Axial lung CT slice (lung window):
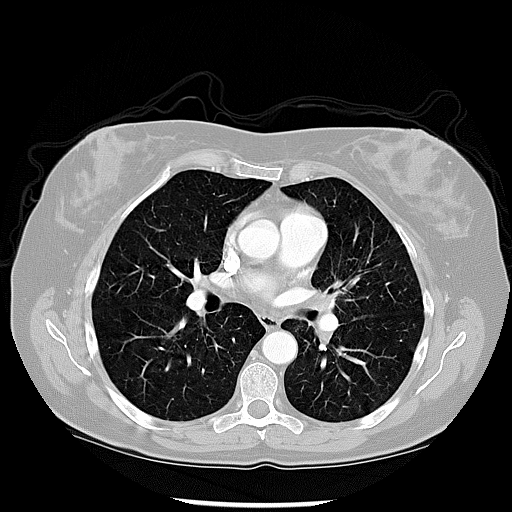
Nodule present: no